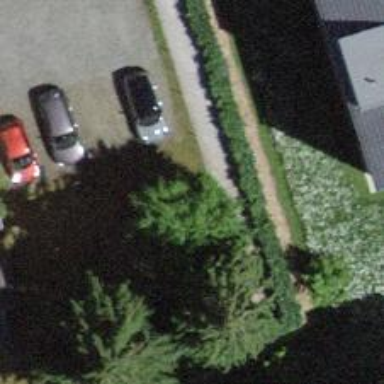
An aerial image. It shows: Evergreen tree with needle-leaved leaves.